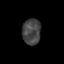
Tissue: skin
Cell type: Epithelial cells
Senescence score: 0.2706
Nuclear area (px): 469
Mean DAPI intensity: 67.945